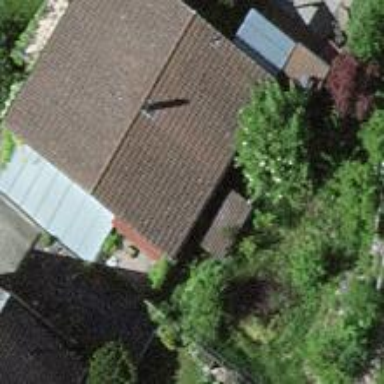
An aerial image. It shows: Simple house.